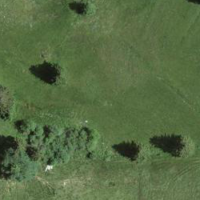
EUNIS habitat code: 25
Species observed at this site:
Ajuga reptans